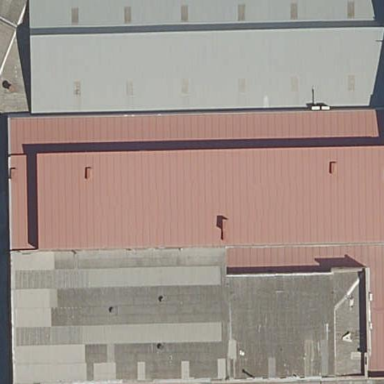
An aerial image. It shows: Industrial building.